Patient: sex M, age 57
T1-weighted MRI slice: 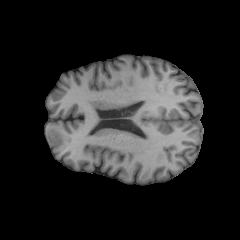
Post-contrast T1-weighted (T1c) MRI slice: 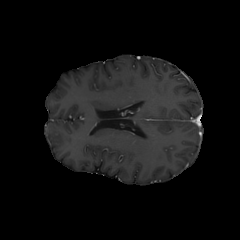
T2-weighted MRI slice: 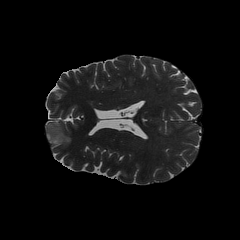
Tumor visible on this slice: yes
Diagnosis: Oligodendroglioma, IDH-mutant, 1p/19q-codeleted
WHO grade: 2